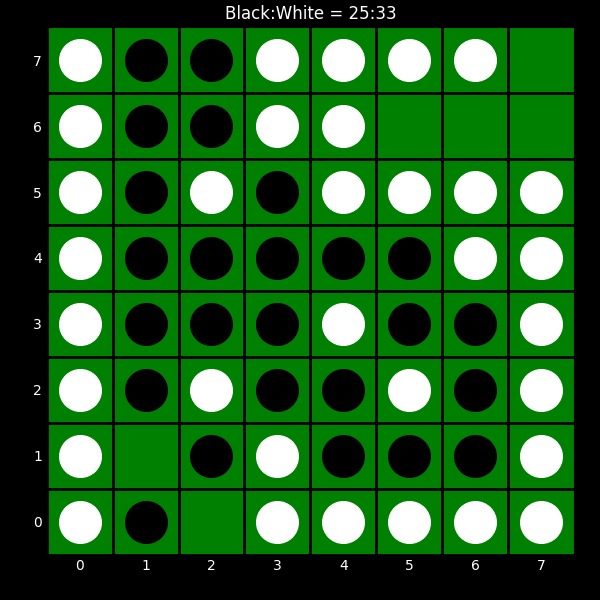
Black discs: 25
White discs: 33